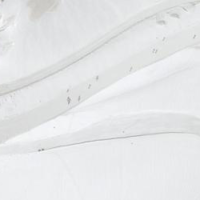
EUNIS habitat code: 49
Species observed at this site:
Pyrrhocorax graculus